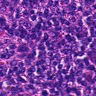
Metastatic tissue present: no